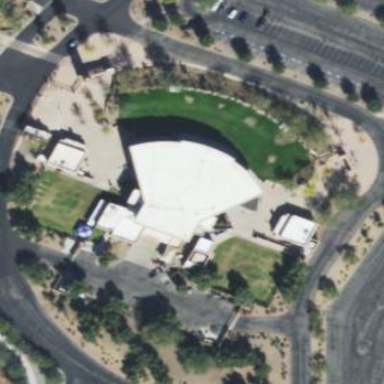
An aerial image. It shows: Auditorium building.